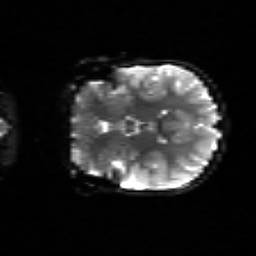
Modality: sbref
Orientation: coronal
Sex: female
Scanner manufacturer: siemens
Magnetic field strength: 3 T
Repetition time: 5 s
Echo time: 0.071 s